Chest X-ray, PA view. Patient: 43 years old, sex F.
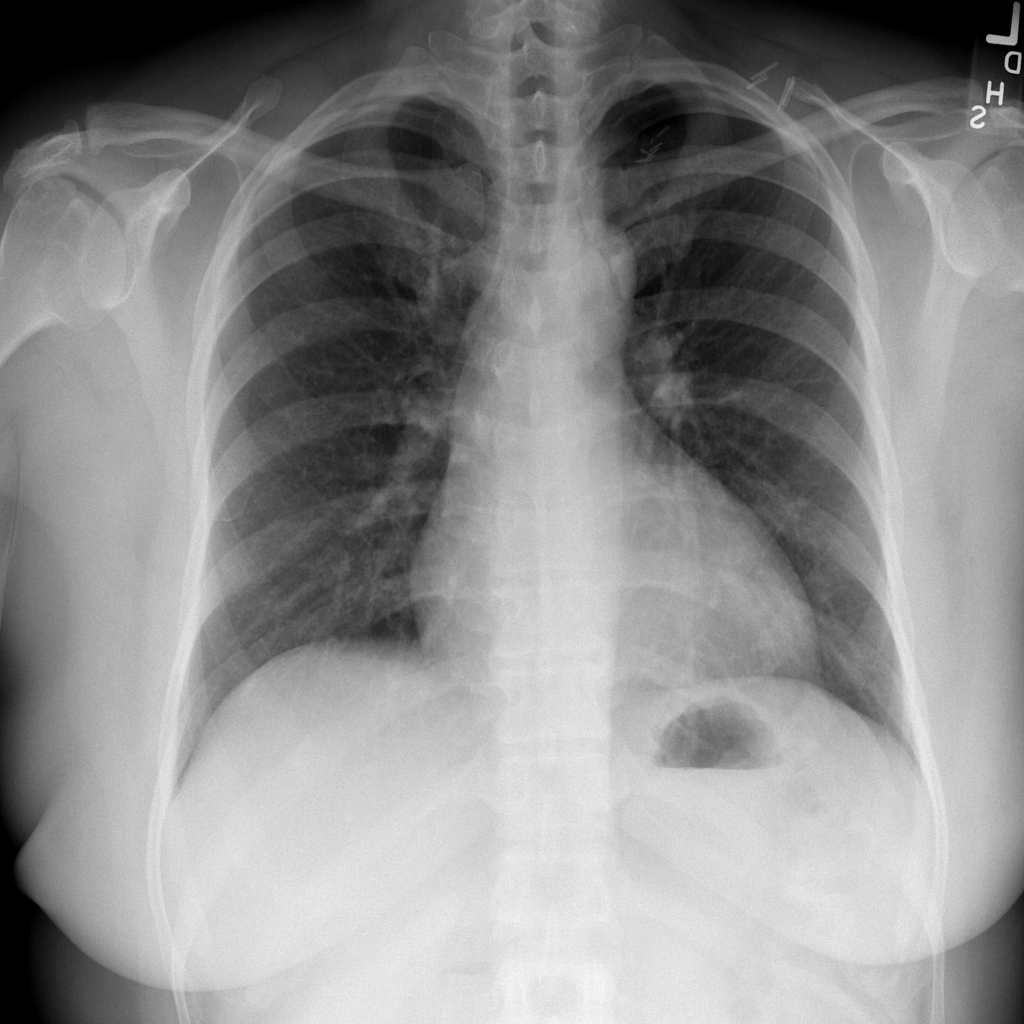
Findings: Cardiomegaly